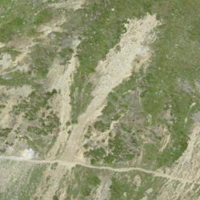
EUNIS habitat code: 31
Species observed at this site:
Marmota marmota
Pilosella officinarum